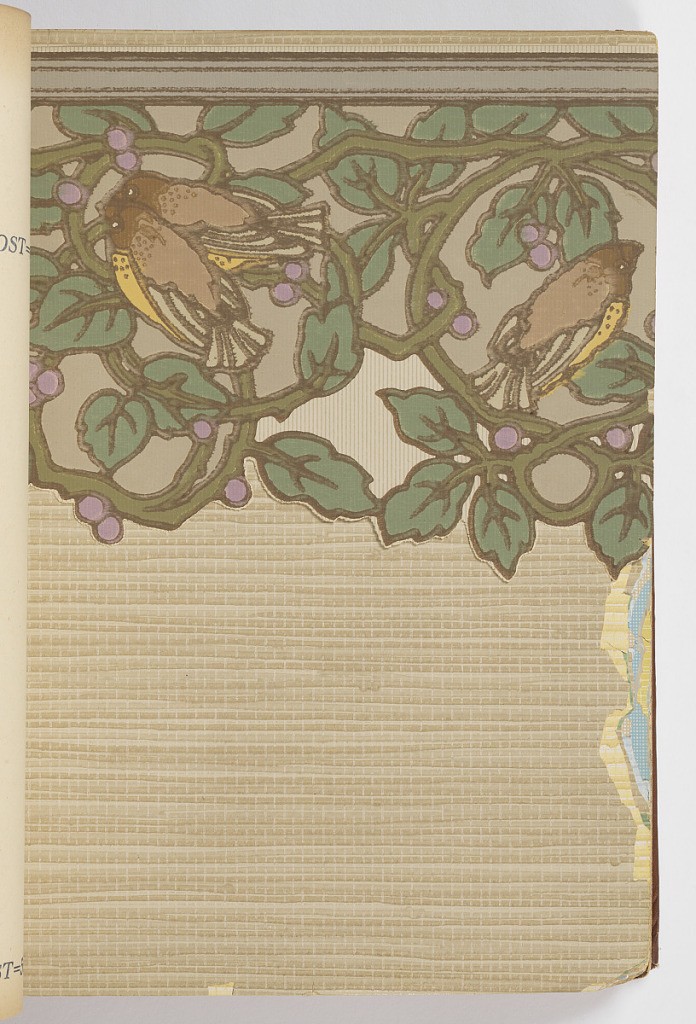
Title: Birge
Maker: M.H. Birge & Sons Co., 1834
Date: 1912
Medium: Machine-printed paper
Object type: Sample book
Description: Hard cover bound volume of papers, containing small repeating patterns with matching borders.